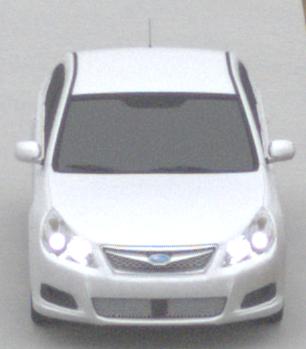
Make: Subaru
Model: Legacy 2.0R
Detailed model: Legacy (IV) Limousine
Model produced from: 2007/09
Model produced until: 2008/10
Doors: 4
Color: white
Road condition: dry road
Daytime: midday
Contrast: low contrast